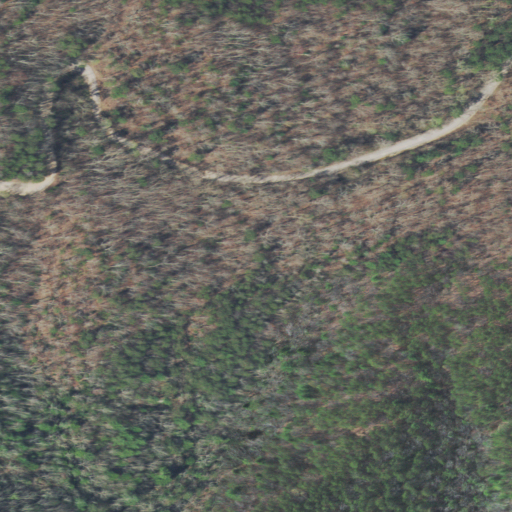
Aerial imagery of gap in Tennessee named Sluder Gap containing deciduous forest, mixed forest, open development, and evergreen forest